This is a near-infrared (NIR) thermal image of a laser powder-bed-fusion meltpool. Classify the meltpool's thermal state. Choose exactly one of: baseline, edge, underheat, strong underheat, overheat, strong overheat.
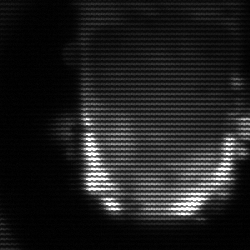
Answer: baseline